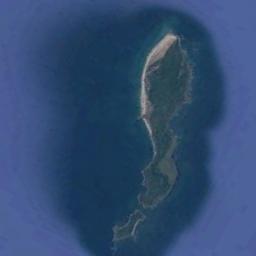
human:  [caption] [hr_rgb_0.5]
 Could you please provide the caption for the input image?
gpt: There are many trees on the island .

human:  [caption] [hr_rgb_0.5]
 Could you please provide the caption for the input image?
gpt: A big island and a small island have dense vegetation and the waters around the islands is light blue .

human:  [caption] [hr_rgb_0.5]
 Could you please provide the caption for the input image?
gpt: The long strip-shaped island is surrounded by blue sea water, The island is green and yellow-brown, And the island is flourishing .

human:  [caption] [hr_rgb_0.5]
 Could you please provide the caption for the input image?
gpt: The island on the left is several times as large as the island on the right .

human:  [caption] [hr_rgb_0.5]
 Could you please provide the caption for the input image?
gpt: The long and green island is on a blue sea .